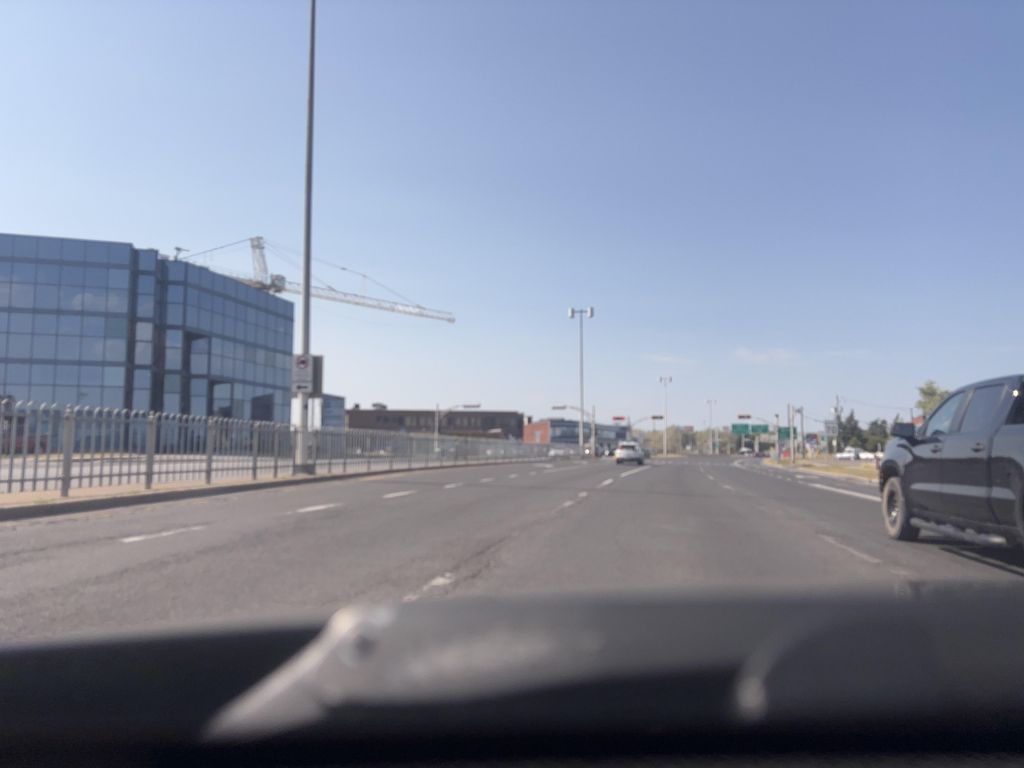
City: montreal